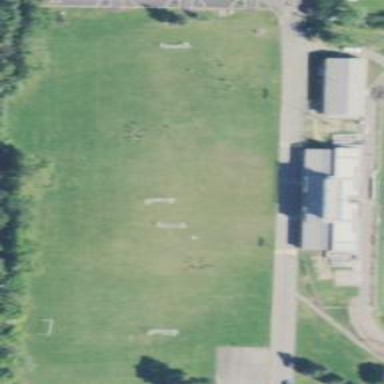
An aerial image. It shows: Soccer pitch for outdoor sports and leisure activities.